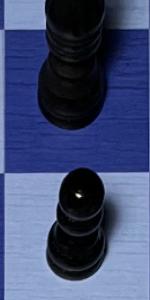
Label: Pawn_Black